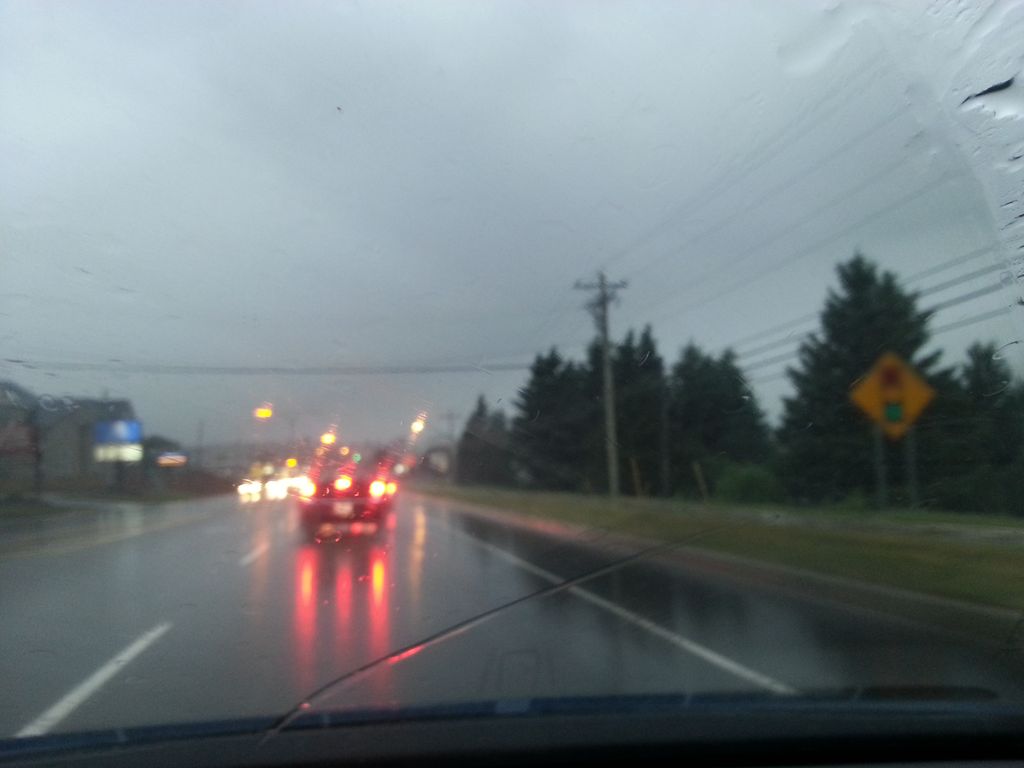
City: charlottetown